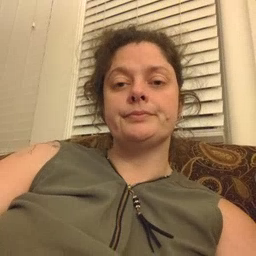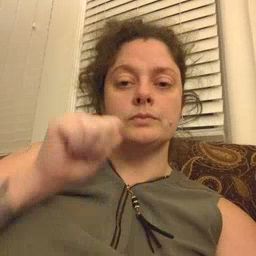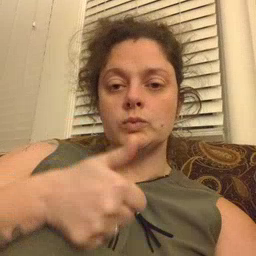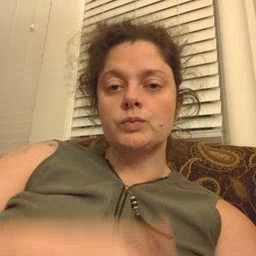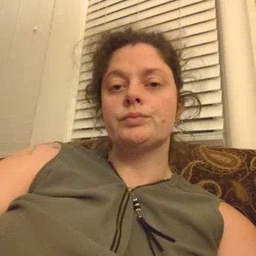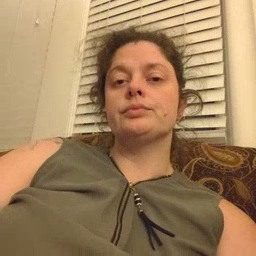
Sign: tomorrow